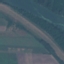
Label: River